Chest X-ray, AP view. Patient: 23 years old, sex M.
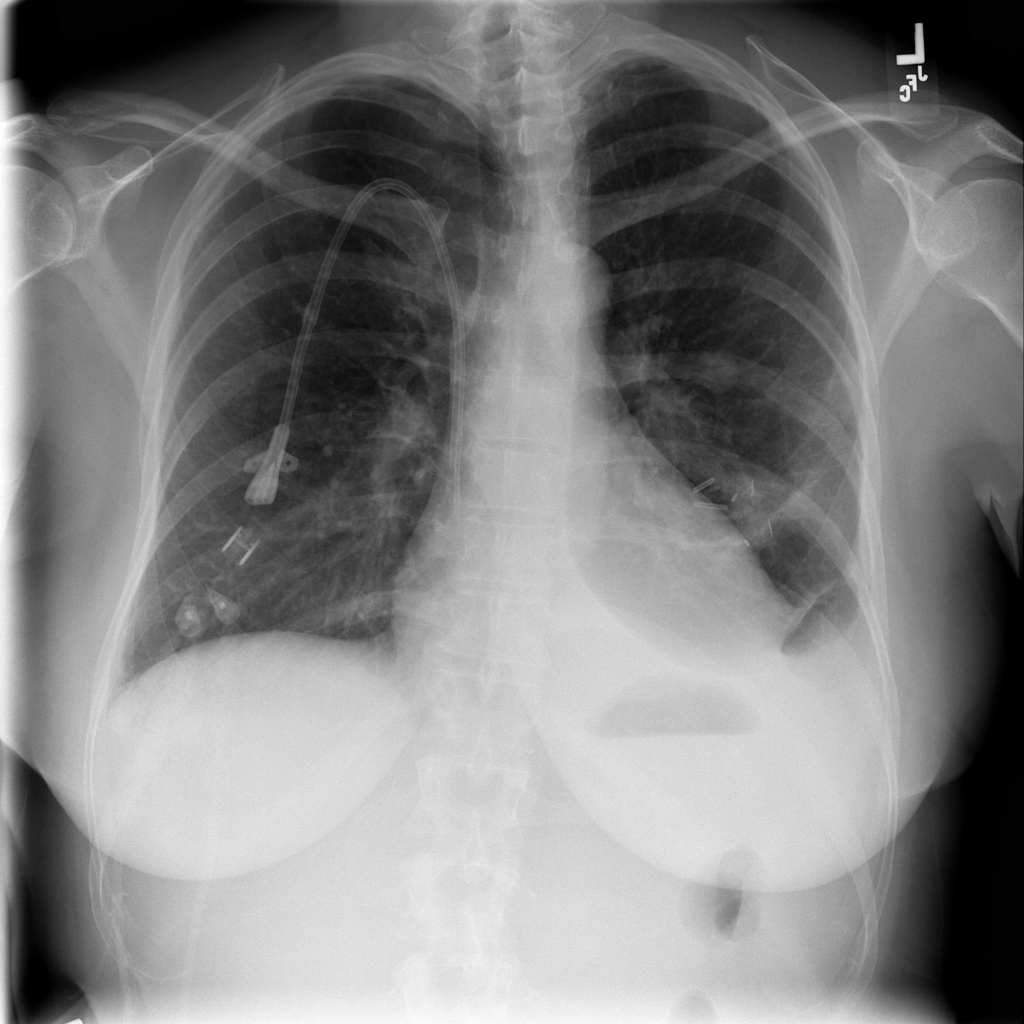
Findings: Nodule, Pleural_Thickening